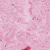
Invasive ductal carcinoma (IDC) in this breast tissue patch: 0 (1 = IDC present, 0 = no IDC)